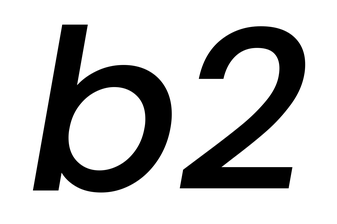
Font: Poppins-MediumItalic